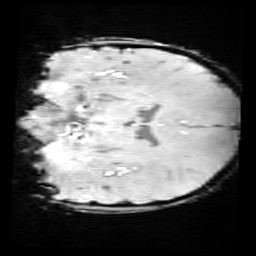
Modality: SWI
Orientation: coronal
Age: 9
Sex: female
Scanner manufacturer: siemens
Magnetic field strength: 3 T
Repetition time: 0.027 s
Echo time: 0.02 s